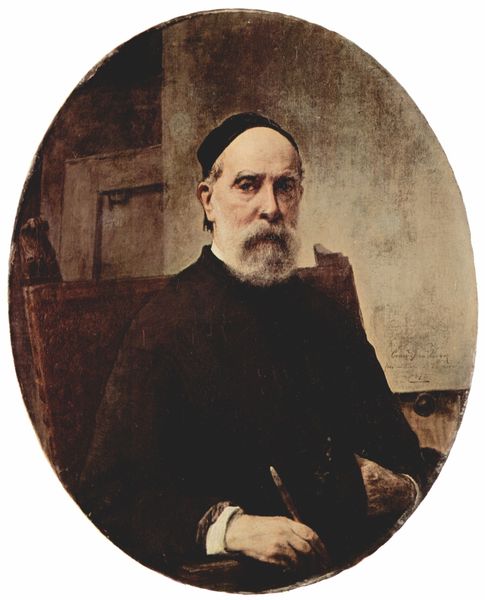
Titel: Selbsporträt mit 88 Jahren
Künstler: Francesco Hayez
Standort: Venezia
Institution: Galleria Internazionale d'Arte Moderna / Ca' Pesaro
Schlagwörter: dunkel, feder, gemälde, hand, kopf, mann, schatten, umhang, weiß, mädchen, sitzen, braun, finger, grau, holz, hut, licht, mund, nase, ohr, raum, schwarz, stirn, stuhl, tisch, tür, zeichnung, zimmer, blick, rot, beige, haube, alt, bart, hemd, jacke, kappe, mütze, schnurrbart, wand, augen, bärtig, gesicht, kragen, rahmen, vollbart, ärmel, bild, bildnis, hände, innenraum, portrait, porträt, rückenlehne, figur, geistlicher, mantel, pose, sessel, sitzend, augenbrauen, ohren, poträt, kamin, oval, kopfbedeckung, wangen, armlehne, ecke, lehne, bogen, alter mann, lehrer, monochrom, sepia, pfeife, ernst, streng, glatze, pupillen, sitzt, maler, robe, knöpfe, jacket, hoch, foto, fotografie, photographie, kante, lehnstuhl, medaillon, scharz, schwarzweiß, schriftsteller, selbstbildnis, koloriert, napoleon, manschette, manschetten, posieren, pinsel, darstellung, stift, photo, knauf, pfarrer, halbprofil, farbfoto, schreiben, mönch, ledersessel, gelehrter, lederstuhl, schreiber, griffel, verdeckt, tunika, aufnahme, professor, schreibend, länglich, polsternägel, schreiberling, hängebacken, schriebtisch, augenbraune, einstecken, h'de, stuehl